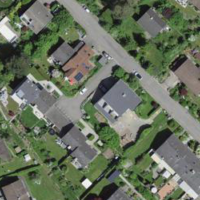
EUNIS habitat code: 55
Species observed at this site:
Deilephila elpenor
Phalangium opilio
Cymbalaria muralis